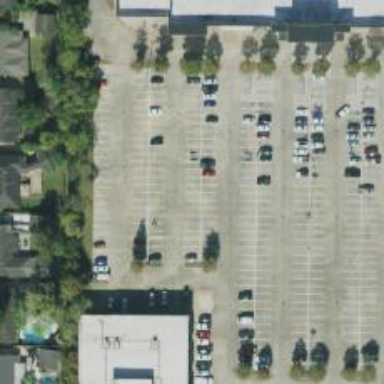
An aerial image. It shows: Parking space.